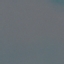
Land use / land cover class: SeaLake